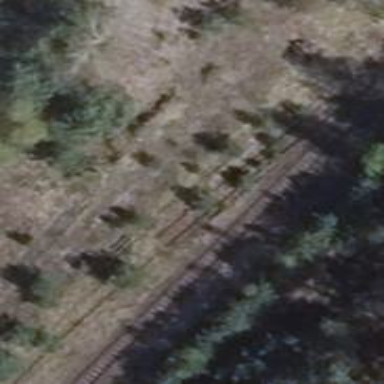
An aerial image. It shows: Rail spur service.